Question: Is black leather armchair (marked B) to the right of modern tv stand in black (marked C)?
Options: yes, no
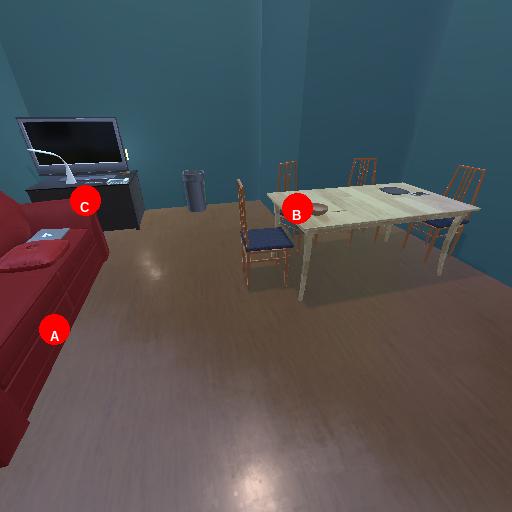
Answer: yes